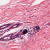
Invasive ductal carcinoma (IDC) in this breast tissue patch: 0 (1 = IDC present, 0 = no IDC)